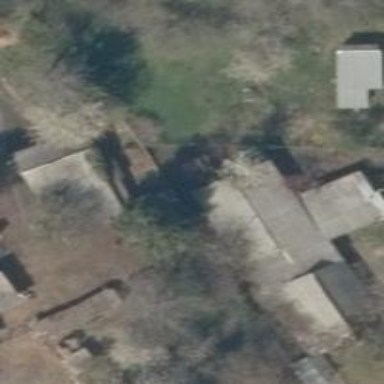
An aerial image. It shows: Shed.